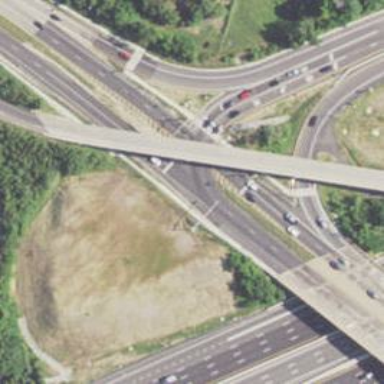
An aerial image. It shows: Primary highway.